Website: bh-photo
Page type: store-pickup
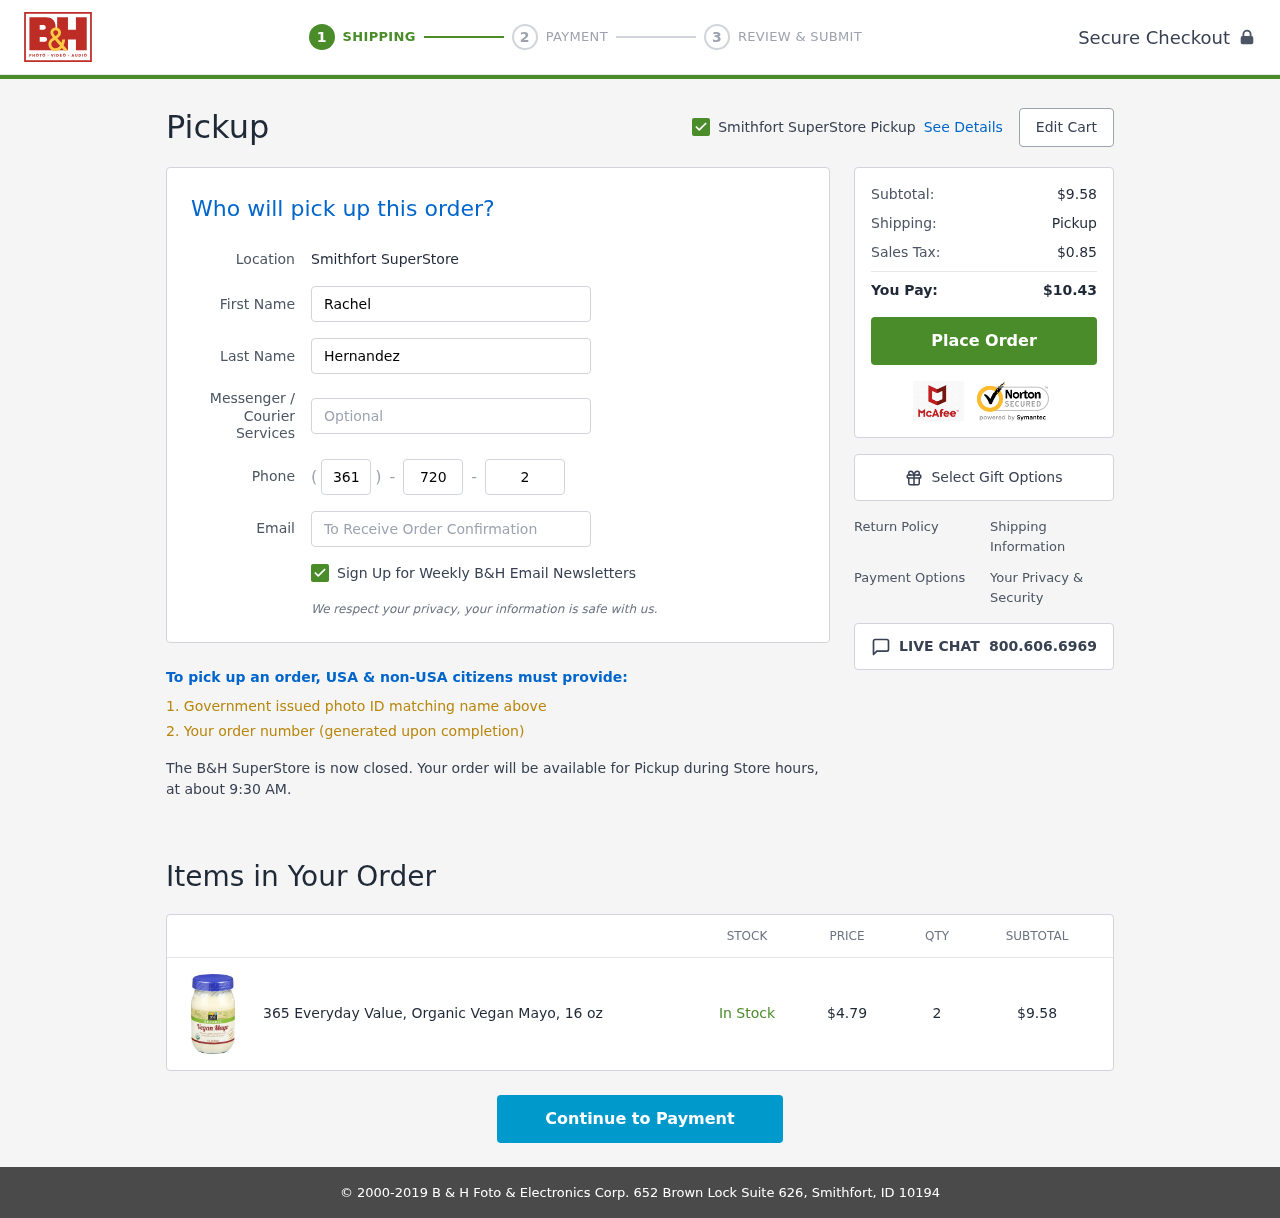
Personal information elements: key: PII_EMAIL
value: rachel_hernandez@yahoo.com
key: PII_FIRSTNAME
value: Rachel
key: PII_LASTNAME
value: Hernandez
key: PII_LOCATION1_CITY
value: Smithfort SuperStore Pickup
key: PII_LOCATION1_CITY
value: Smithfort SuperStore
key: PII_PHONE_AREA
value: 361
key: PII_PHONE_PREFIX
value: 720
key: PII_PHONE_SUFFIX
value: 2382
Product elements: key: PRODUCT1_NAME
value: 365 Everyday Value, Organic Vegan Mayo, 16 oz
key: PRODUCT1_PRICE
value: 4.79
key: PRODUCT1_QUANTITY
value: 2
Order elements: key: ORDER_SUBTOTAL
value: $9.58
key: ORDER_TAX
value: $0.85
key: ORDER_TOTAL
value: $10.43